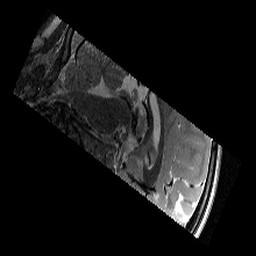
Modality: T2w
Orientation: sagittal
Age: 13
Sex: female
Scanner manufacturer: siemens
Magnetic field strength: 3 T
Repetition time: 9.23 s
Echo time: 0.067 s